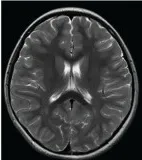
Findings of brain MRI in patients. (D, H) No signs of brain atrophy and a normal high signal of neurohypophysis (arrowhead in H) were displayed in patient 6.
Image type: radiology (mri)